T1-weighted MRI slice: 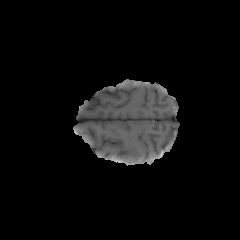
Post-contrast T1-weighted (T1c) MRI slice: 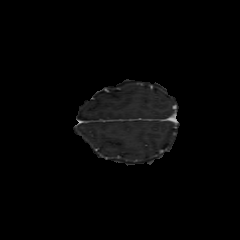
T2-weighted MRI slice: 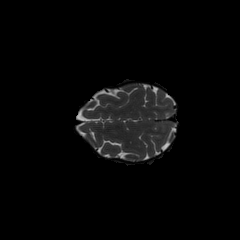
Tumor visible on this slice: no